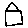
Label: house